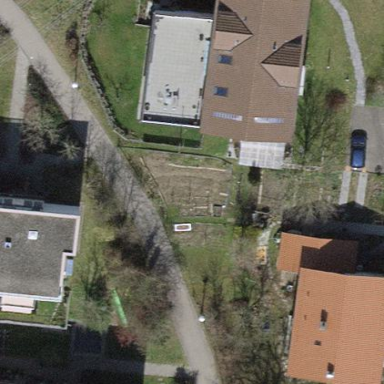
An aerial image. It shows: Garden area designated for leisure land.